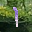
Label: 1